Field crop: maize
Growth stage: 2
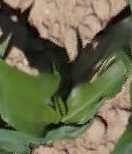
Species: maize